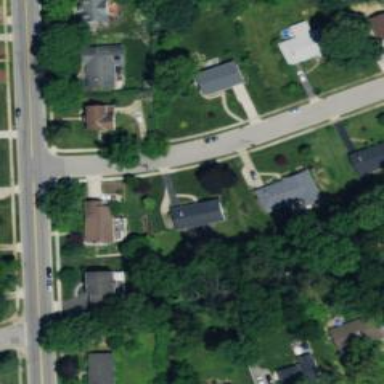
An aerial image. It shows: Residential road with asphalt surface and separate sidewalk.